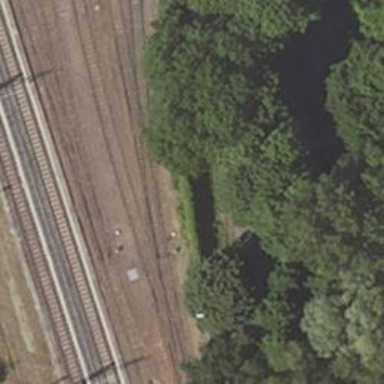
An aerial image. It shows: Railway yard in service.